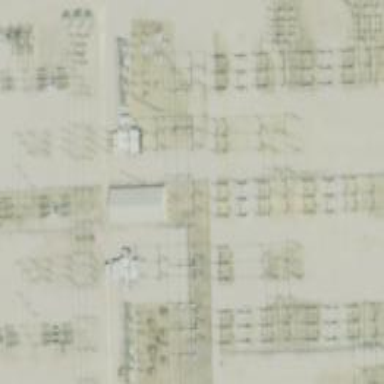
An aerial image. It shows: Switch used for power control.